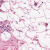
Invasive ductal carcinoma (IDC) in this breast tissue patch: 0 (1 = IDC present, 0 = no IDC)